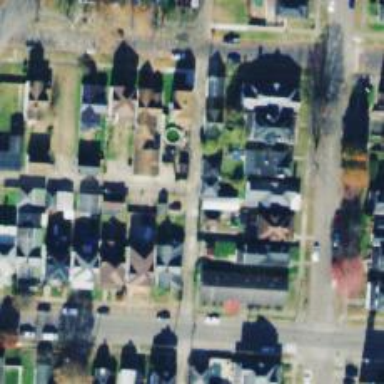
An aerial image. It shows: Alleyway designated as service road.